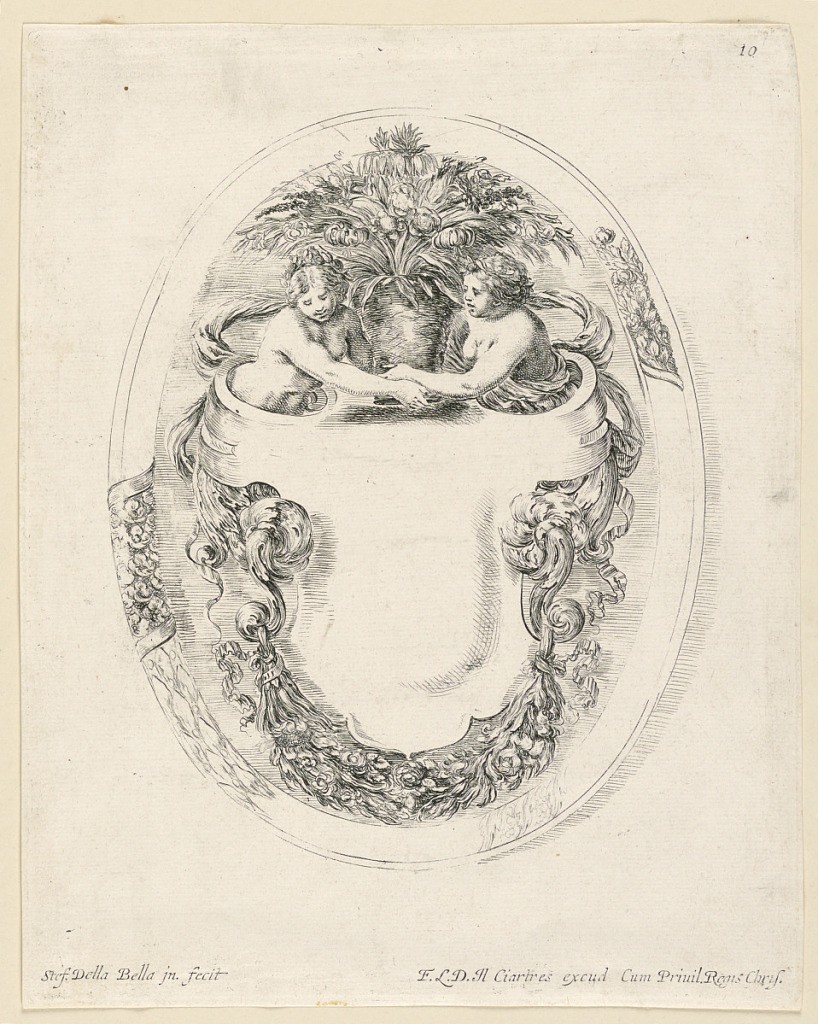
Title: Design for an Escutcheon in Form of Sailboat, in Recueil Noveau de Differens Cartouches
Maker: Jacques de Lajoüe, French, 1687–1761
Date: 1734
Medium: Pen and brush and black ink, wash, graphite on off-white laid paper
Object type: Print
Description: De Vesme 1036II. MAS 1036 (10), p. 157